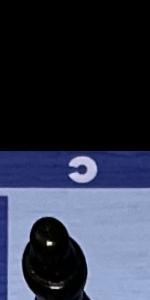
Label: Empty